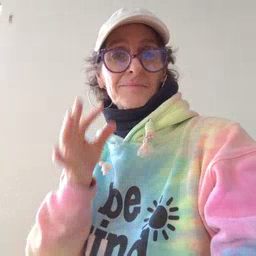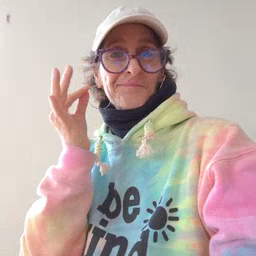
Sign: kitty